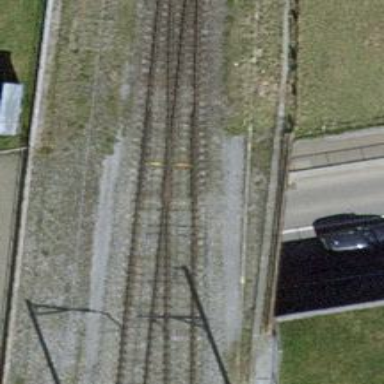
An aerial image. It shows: Bridge with electrified contact lines.